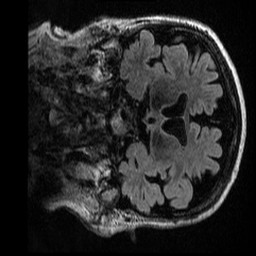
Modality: T2w
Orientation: coronal
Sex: female
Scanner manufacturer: ge
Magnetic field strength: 3 T
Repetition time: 6 s
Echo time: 0.1272 s